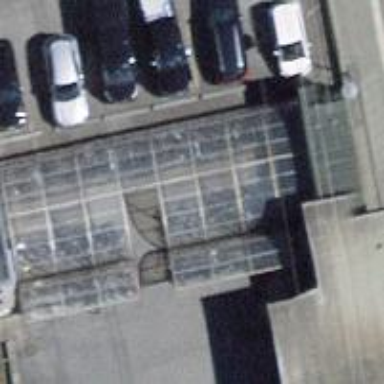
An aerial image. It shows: Bicycle parking area.